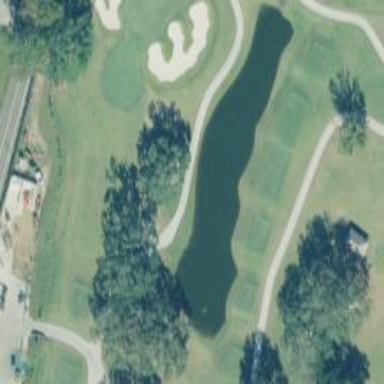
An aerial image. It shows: Water hazard in golf course. The hazard is natural water feature.